Field crop: tomato
Growth stage: 1
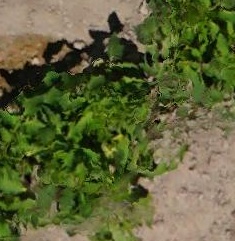
Species: tomato